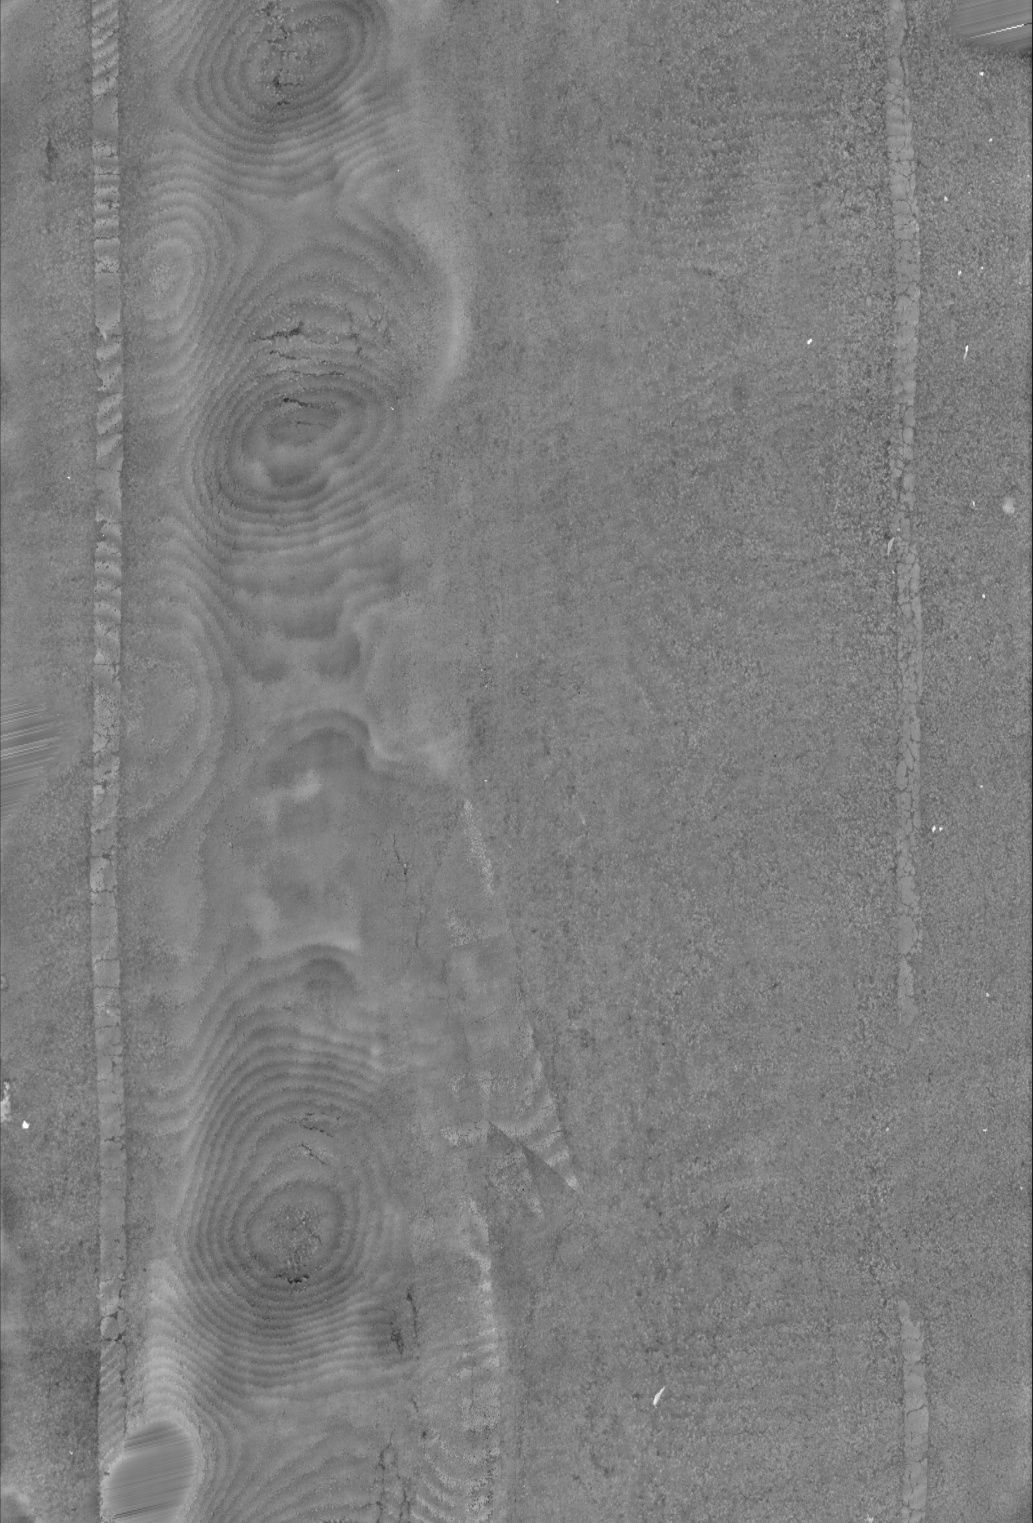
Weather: snowy
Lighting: day
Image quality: very poor
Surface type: walking surface
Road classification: secondary
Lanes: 4
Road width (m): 1
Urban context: urban centre
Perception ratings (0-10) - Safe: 4.74, Lively: 0.97, Beautiful: 4.14, Boring: 3.88, Depressing: 4.24, Wealthy: 2.66